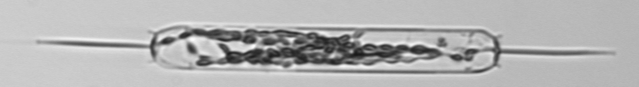
Label: Ditylum_brightwellii